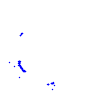
Particle: kaon